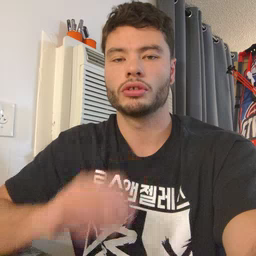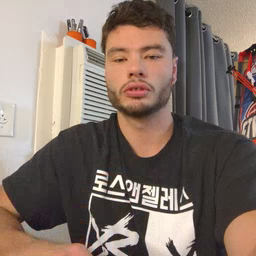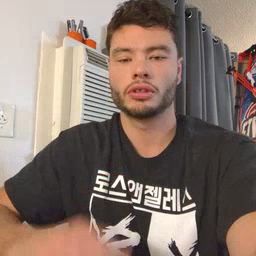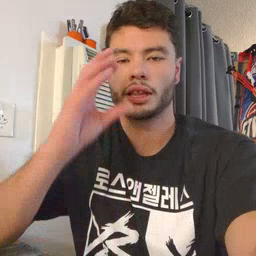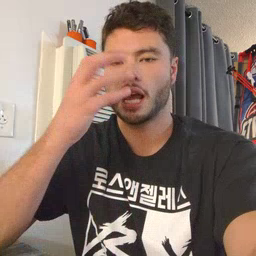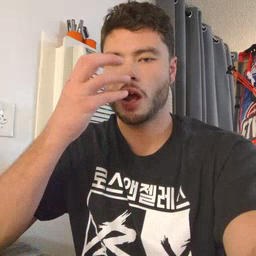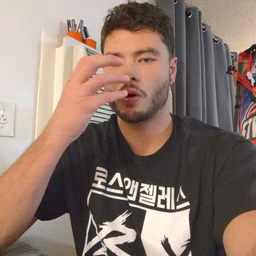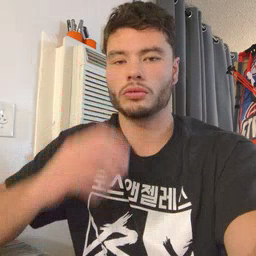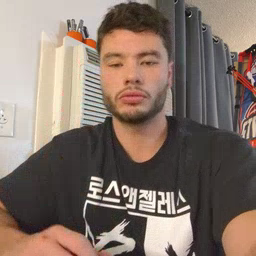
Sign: clown